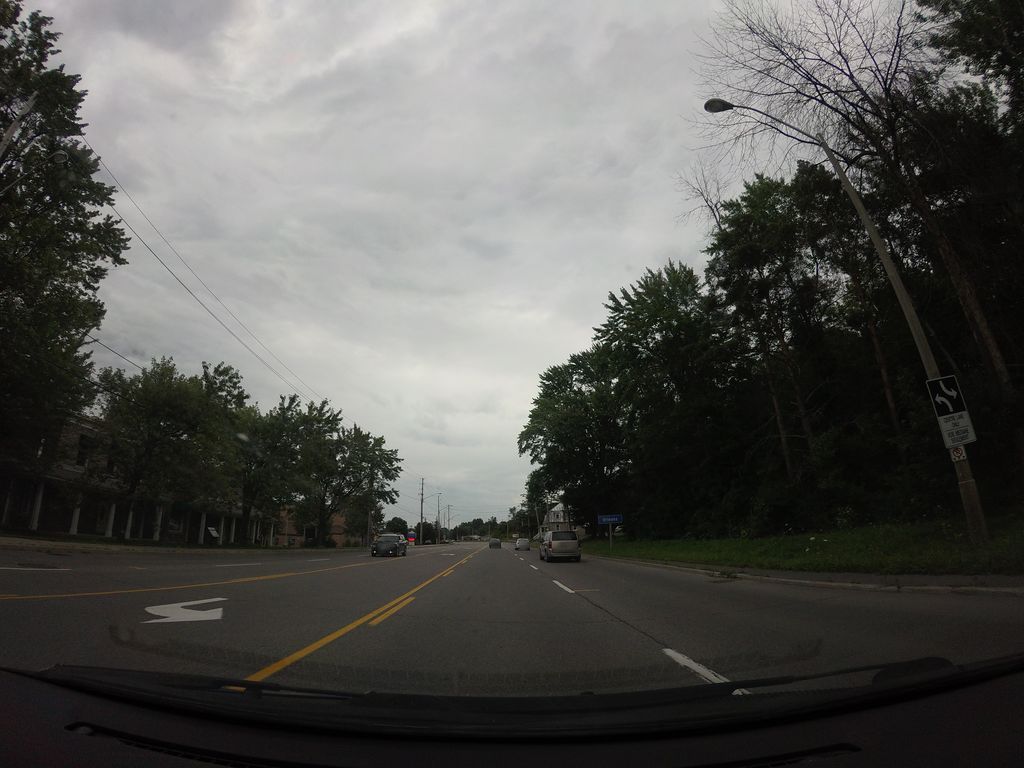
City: ottawa-gatineau